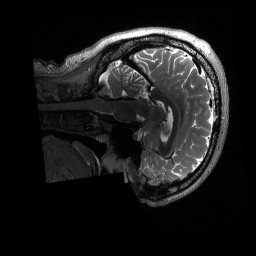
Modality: T2w
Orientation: sagittal
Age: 25
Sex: male
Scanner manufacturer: siemens
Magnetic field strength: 3 T
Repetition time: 3.2 s
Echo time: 0.563 s